Question: I need to make a header in my web site in this form
1/logo and name in left
2/links in middle
3/logos of social media in right
I have this code :
'''
<nav class="navbar navbar-expand-md navbar-dark bg-dark">
<div class="navbar-collapse collapse w-100 order-1 order-md-0 dual-collapse2">
<a>
<img src="house.png" style="width:30px" />
Les maisons</a>
</div>
<div class="mx-auto w-100 order-0">
<ul class="navbar-nav ml-auto">
<li class="nav-item">
<a class="nav-link" href="#">ACCUEIL</a>
</li>
<li class="nav-item">
<a class="nav-link" href="#">* CREATION des maisons </a>
</li>
<li class="nav-item">
<a class="nav-link" href="#">* ENTRETIEN des maisons </a>
</li>
<li class="nav-item">
<a class="nav-link" href="#">* CONTACT</a>
</li>
</ul>
</div>
<div class="navbar-collapse collapse w-100 order-3 dual-collapse2">
<ul class="navbar-nav ml-auto">
<li class="nav-item">
<a class="nav-link" href="#"><i class="fa fa-twitter"></i></a>
</li>
<li class="nav-item">
<a class="nav-link" href="#"><i class="fa fa-facebook"></i></a>
</li>
<li class="nav-item">
<a class="nav-link" href="#"><i class="fa fa-google-plus"></i></a>
</li>
</ul>
</div>
</nav>
'''
and this is the result:

What I need to do:
1/change width of elemnt in middle so they became inline
2/make the nav in white and modify color of text inside
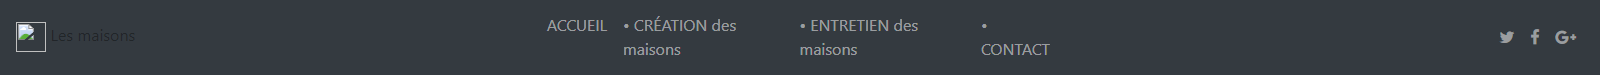
Answer: 1. use text-nowrap class for all elements in your nav
2. remove .navbar-dark in elements